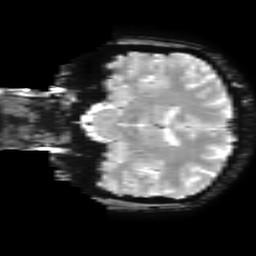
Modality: T2starw
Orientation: coronal
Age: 26
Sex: female
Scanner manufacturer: ge
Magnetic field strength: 3 T
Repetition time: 0.65 s
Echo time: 0.02 s